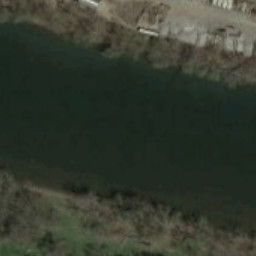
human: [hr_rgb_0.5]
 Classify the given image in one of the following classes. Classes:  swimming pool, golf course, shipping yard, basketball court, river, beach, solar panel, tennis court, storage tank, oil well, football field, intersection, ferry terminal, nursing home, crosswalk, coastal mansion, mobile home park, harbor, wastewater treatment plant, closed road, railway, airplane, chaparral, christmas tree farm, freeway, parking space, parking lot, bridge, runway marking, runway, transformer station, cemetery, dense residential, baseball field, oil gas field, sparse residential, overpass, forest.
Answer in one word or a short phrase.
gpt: river